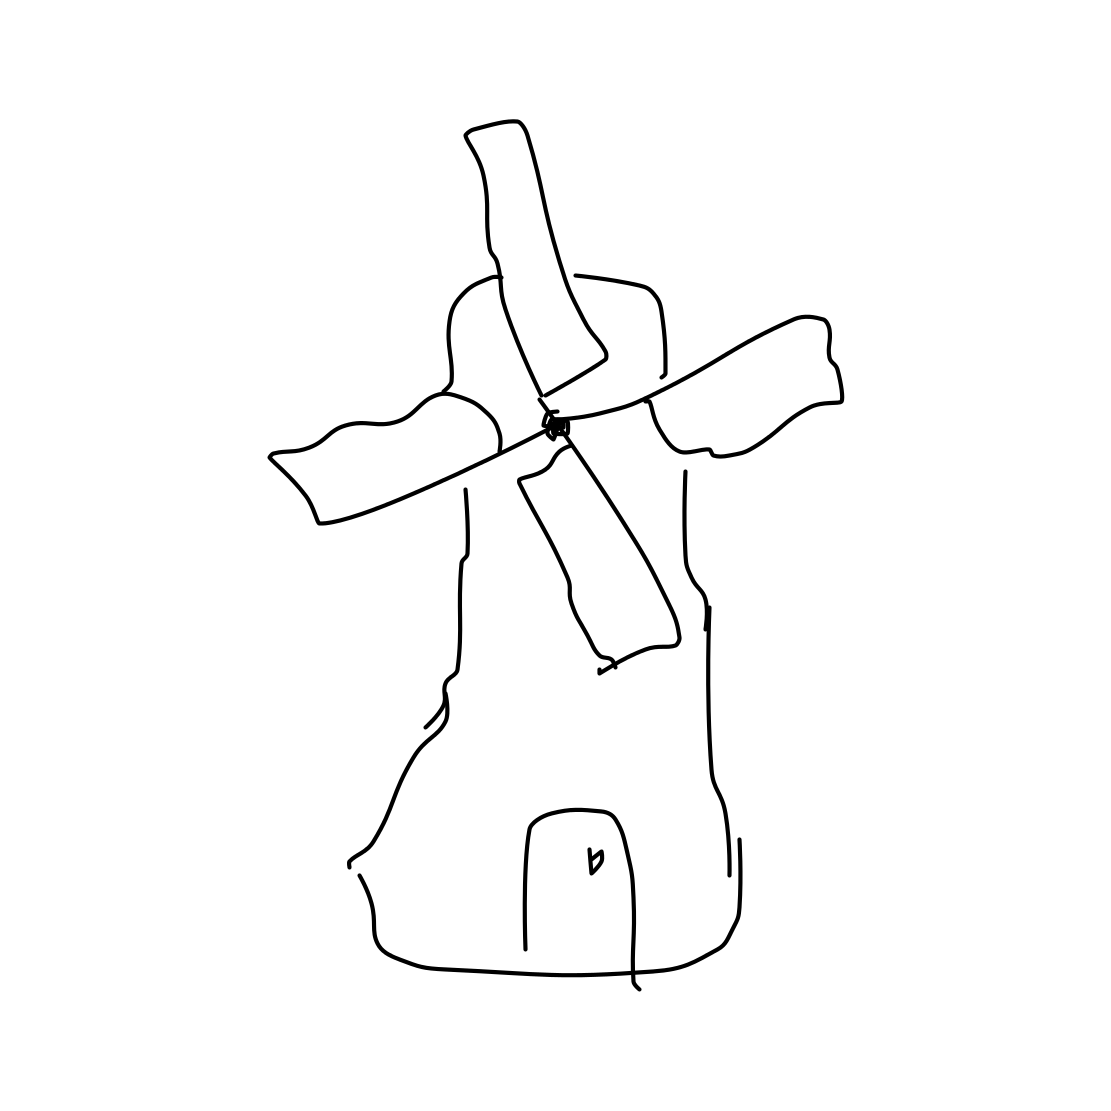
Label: windmill